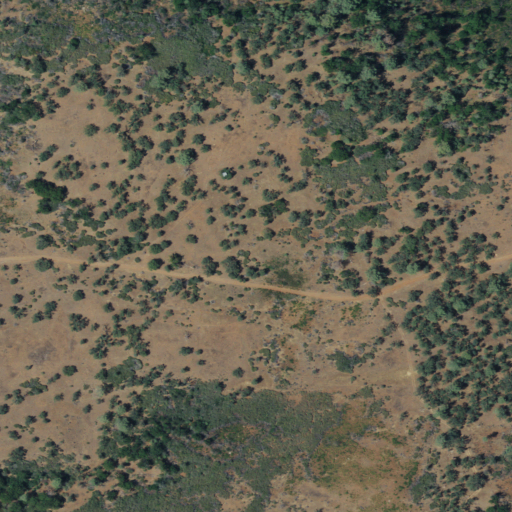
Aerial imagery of ridge(s) in California named Howell Ridge containing shrub, grassland, open development, and evergreen forest